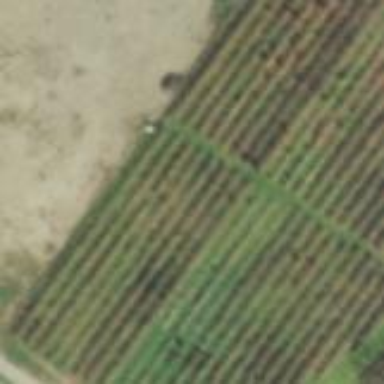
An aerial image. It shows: Farmland with blueberry plants. The crop is blueberries.